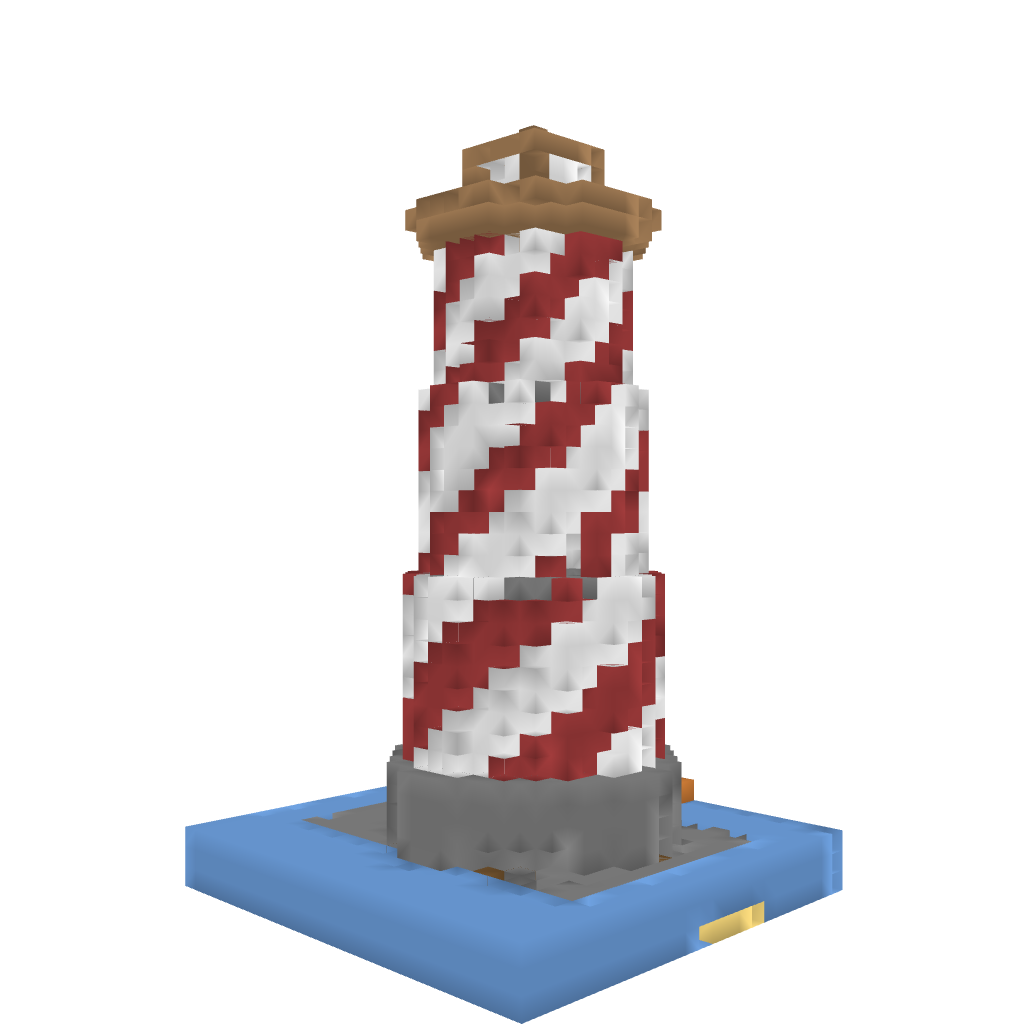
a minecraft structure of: Small lighthouse high quality